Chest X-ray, AP view. Patient: 54 years old, sex M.
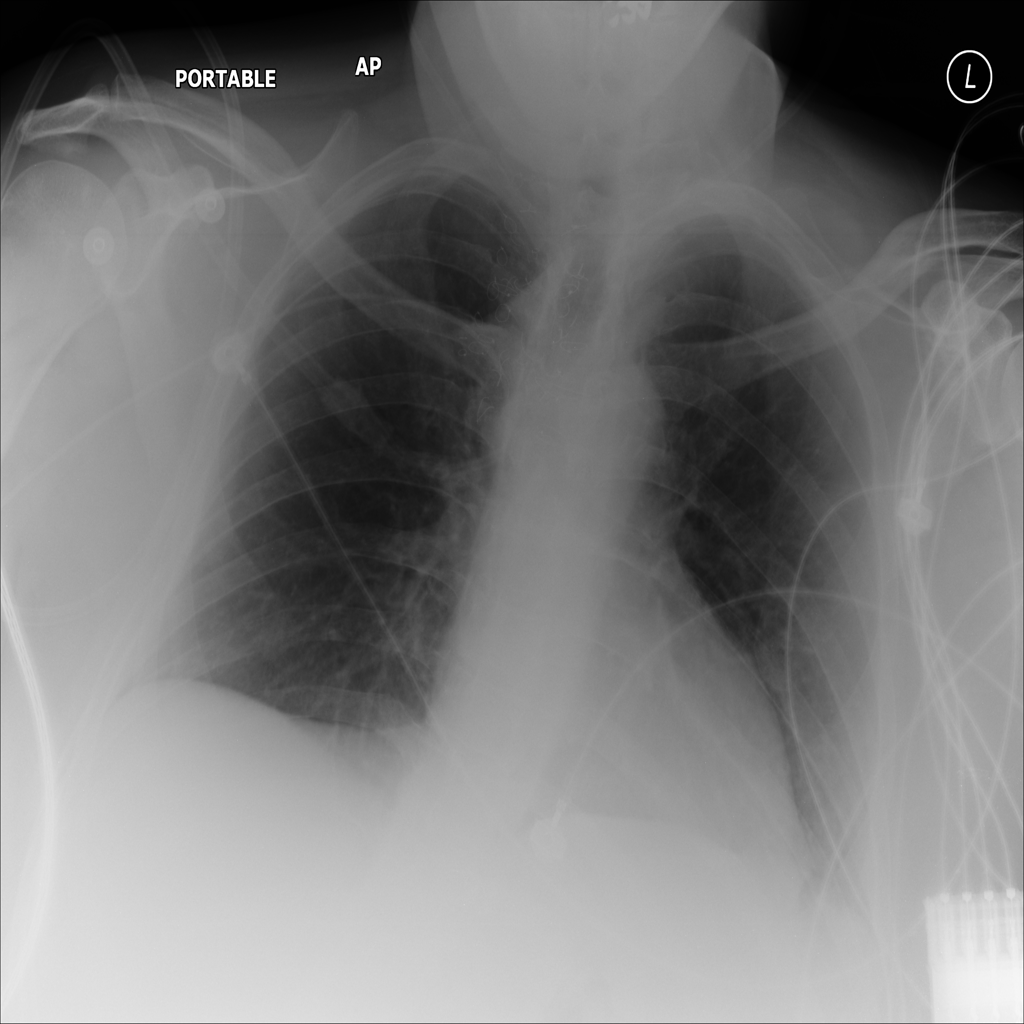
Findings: No Finding